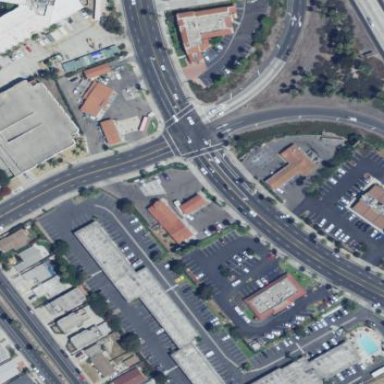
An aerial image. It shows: Building that is motel.